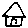
Label: house